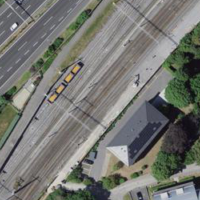
EUNIS habitat code: 57
Species observed at this site:
Linaria vulgaris
Cirsium arvense